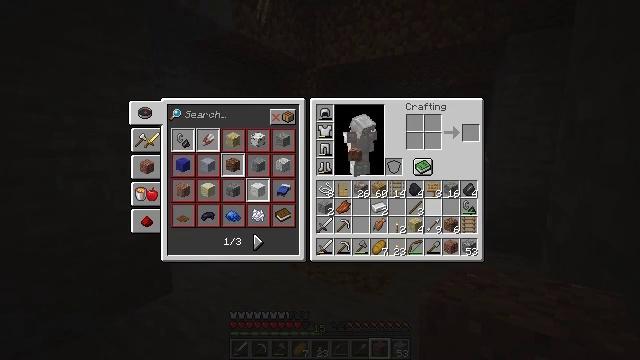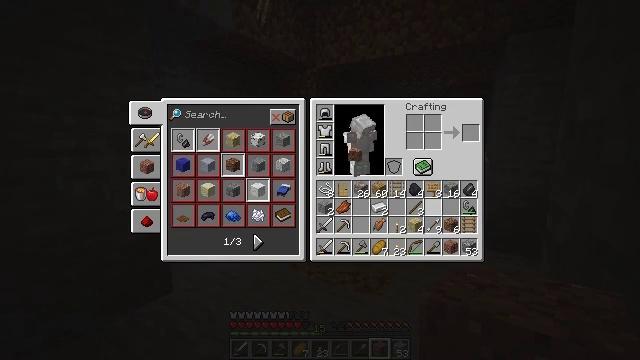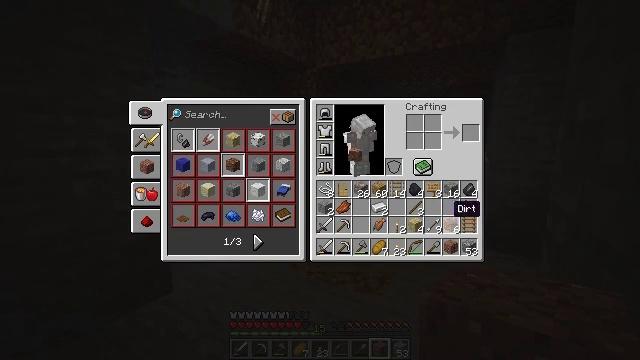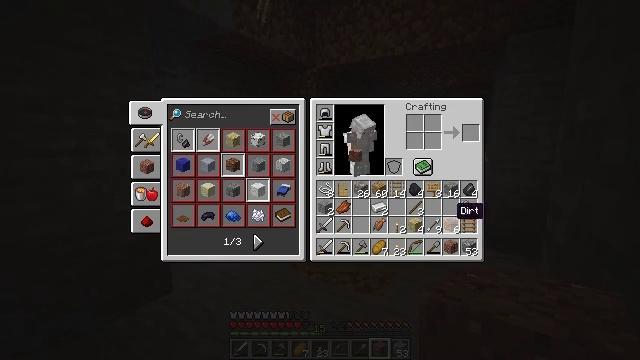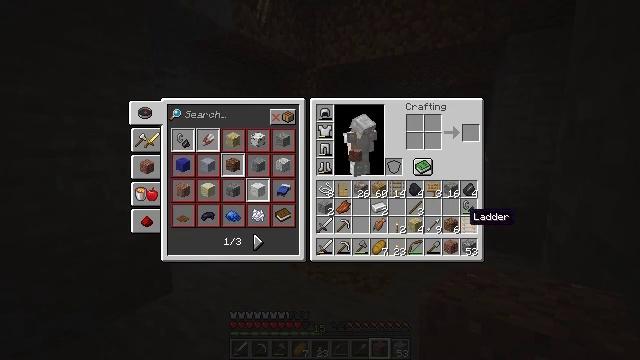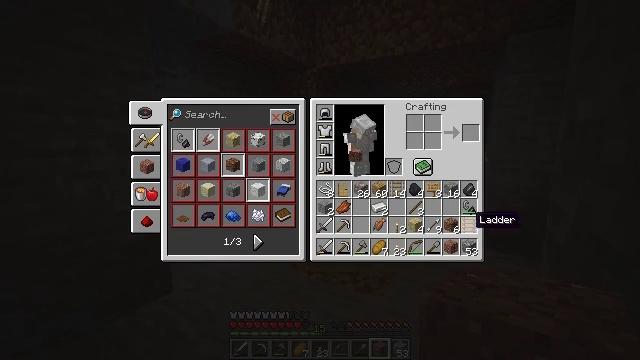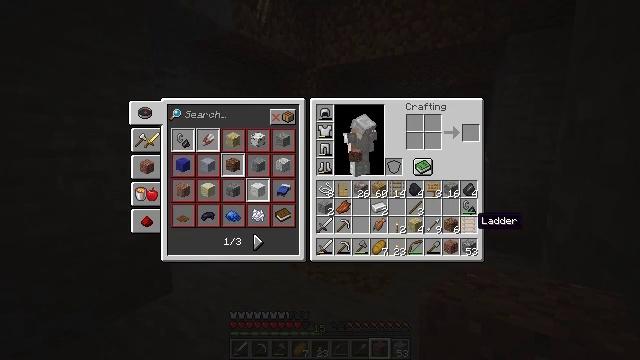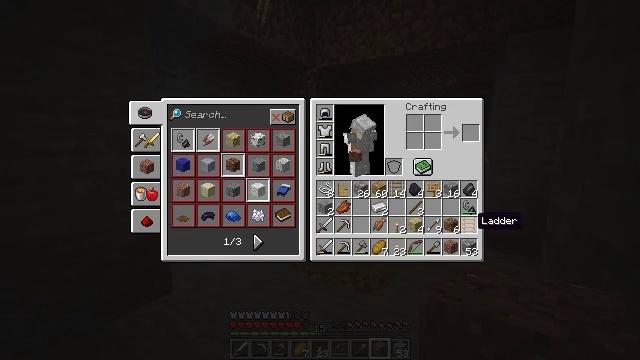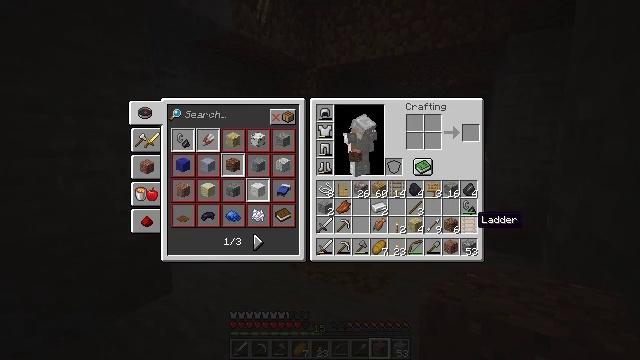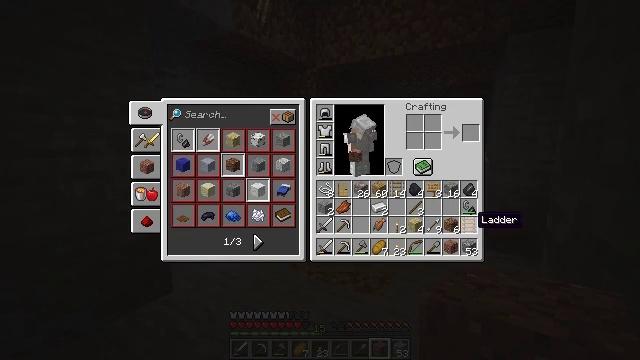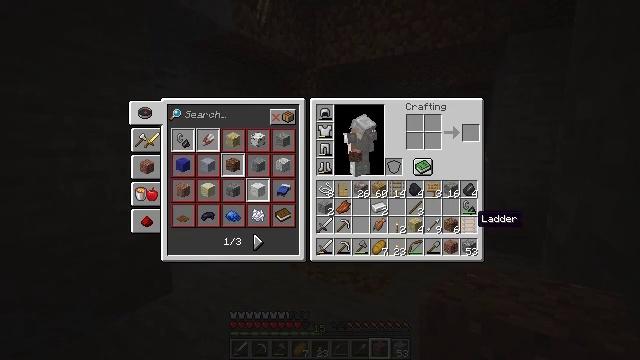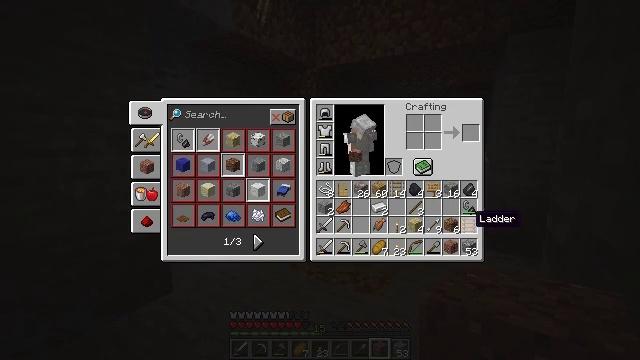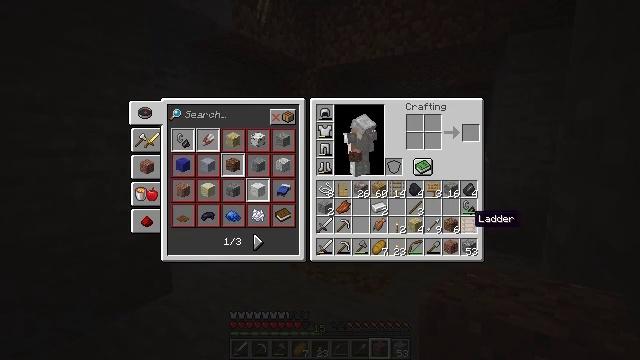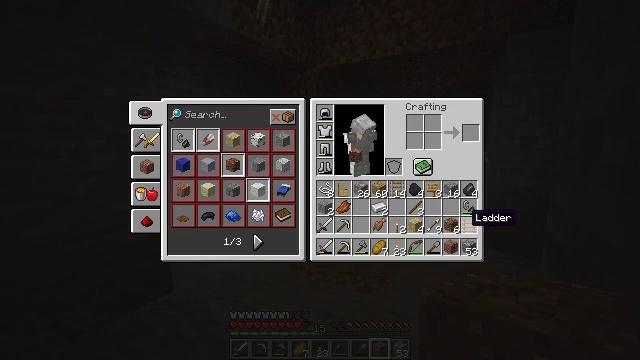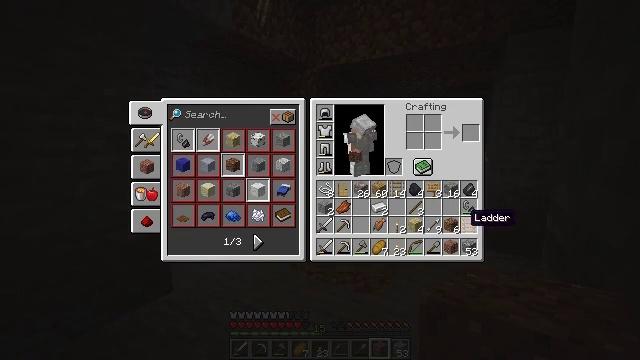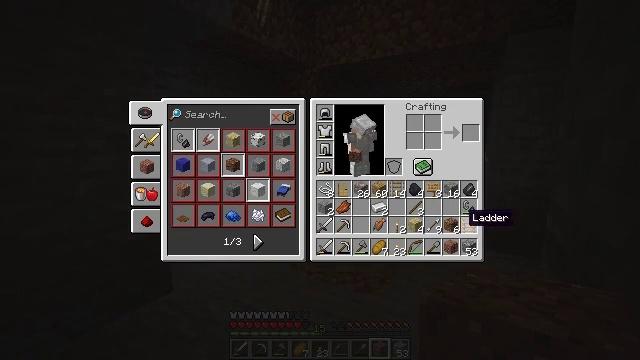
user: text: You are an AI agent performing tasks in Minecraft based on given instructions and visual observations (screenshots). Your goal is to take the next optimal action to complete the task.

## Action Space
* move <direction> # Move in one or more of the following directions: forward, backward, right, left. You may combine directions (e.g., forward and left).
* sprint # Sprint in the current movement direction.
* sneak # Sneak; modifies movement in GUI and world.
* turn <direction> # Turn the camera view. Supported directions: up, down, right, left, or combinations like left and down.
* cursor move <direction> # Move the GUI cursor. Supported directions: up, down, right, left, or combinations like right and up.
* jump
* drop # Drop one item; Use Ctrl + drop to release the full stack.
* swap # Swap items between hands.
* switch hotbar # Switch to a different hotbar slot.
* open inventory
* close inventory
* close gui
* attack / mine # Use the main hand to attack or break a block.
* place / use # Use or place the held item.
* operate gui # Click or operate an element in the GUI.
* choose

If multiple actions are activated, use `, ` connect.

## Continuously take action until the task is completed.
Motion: motion action
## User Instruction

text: Interact with the inventory to craft a crafting table.
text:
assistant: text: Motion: no_op
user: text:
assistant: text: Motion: no_op
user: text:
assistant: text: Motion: no_op
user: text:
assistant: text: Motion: turn right
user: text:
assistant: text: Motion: no_op
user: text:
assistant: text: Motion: no_op
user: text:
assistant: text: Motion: no_op
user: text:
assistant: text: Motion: no_op
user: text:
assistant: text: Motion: no_op
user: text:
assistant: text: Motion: no_op
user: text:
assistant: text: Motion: no_op
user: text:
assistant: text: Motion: no_op
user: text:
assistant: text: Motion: no_op
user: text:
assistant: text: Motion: no_op
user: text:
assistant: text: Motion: no_op
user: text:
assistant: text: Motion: no_op
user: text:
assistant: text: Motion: no_op
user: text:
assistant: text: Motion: no_op
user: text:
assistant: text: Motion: no_op
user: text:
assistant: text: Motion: no_op
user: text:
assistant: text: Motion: no_op
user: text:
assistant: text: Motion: no_op
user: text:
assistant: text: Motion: no_op
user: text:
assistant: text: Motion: no_op
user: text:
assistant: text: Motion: no_op
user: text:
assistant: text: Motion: turn left and up
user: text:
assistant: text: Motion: turn left and up
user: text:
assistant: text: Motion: turn left
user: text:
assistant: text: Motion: turn left
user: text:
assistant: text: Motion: no_op